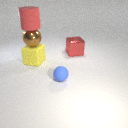
large yellow rubber cube to the left of large red metal cube